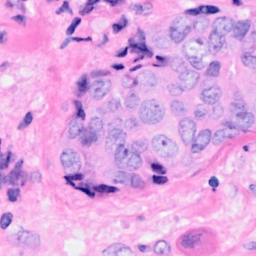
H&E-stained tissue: Breast